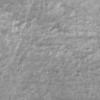
Label: not_dusty